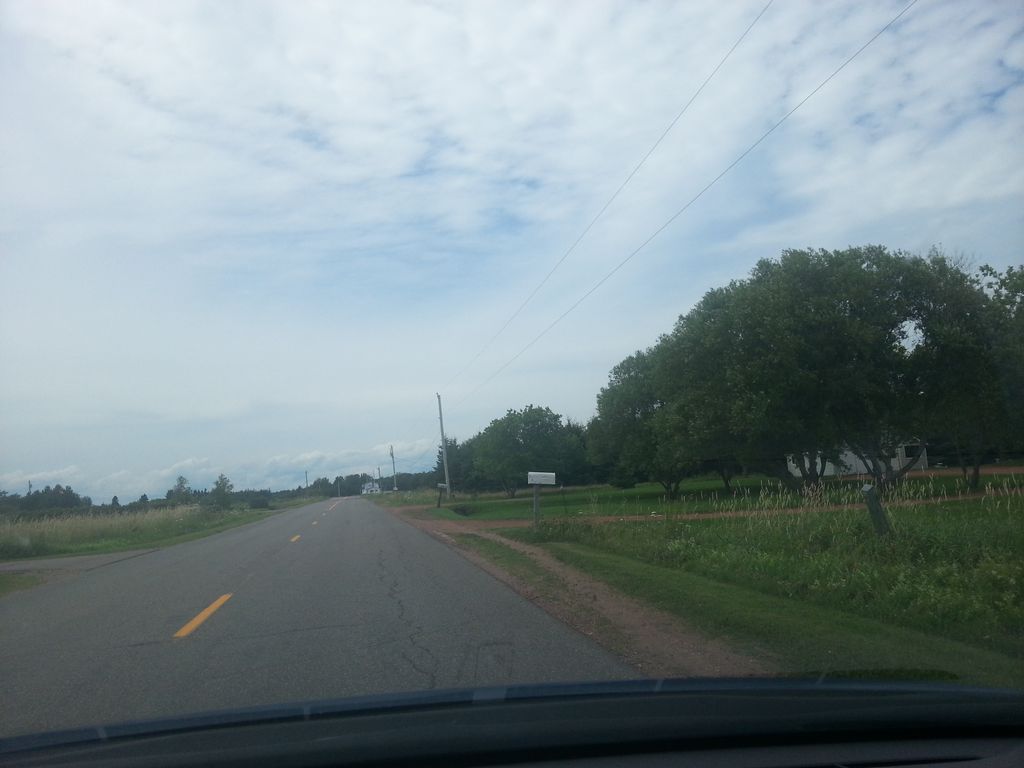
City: charlottetown